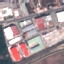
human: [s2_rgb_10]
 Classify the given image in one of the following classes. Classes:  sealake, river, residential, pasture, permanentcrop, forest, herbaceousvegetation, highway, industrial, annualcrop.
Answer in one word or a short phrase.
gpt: Industrial